Question: I'm working on a log in server & my 'JTextFields' aren't transparent when I set Opaque to 'false'.
My code:
'''
//username
JTextField jUsername = new JTextField(10);
jUsername.setBounds(520, 284, 190, 25);
jUsername.setOpaque(false);
jUsername.setBorder(null);
getContentPane().add(jUsername);
//password
JTextField jPassword = new JTextField(15);
jPassword.setBounds(520, 374, 190, 25);
jPassword.setOpaque(false);
jPassword.setBorder(null);
//jPassword.setBackground(new Color(Color.TRANSLUCENT));
getContentPane().add(jPassword);
'''
An Image what is still happening:

Anyone ever seen this before or know how to fix it? I've looked around but no one had the same problem as I do, & the fixes for theirs didn't work for mine. ( I Know I'm not using 'JPasswordField' for password, that's temporary )
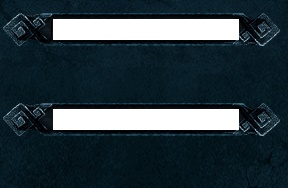
Answer: Basically, the UI delegate of the text field paints not only the text but also the field area (within the border) regardless of the opaque setting.
What you can do, is set the background color to a transparent value, something like 'new Color(0, 0, 0, 0)' for example, which is fully transparent.
For example...
'''
JTextField jUsername = new JTextField(10);
jUsername.setBounds(520, 284, 190, 25);
jUsername.setBackground(new Color(0, 0, 0, 0));
jUsername.setOpaque(false);
jUsername.setBorder(null);
getContentPane().add(jUsername);
//password
JTextField jPassword = new JTextField(15);
jPassword.setBounds(520, 374, 190, 25);
jPassword.setBackground(new Color(0, 0, 0, 0));
jPassword.setOpaque(false);
jPassword.setBorder(null);
//jPassword.setBackground(new Color(Color.TRANSLUCENT));
getContentPane().add(jPassword);
'''
You can affect the transparency of a color by changing the last parameter, for example 'new Color(255, 255, 255, 128)' would white, 50% transparent...
You may also wish to change the caret color, take a look at <URL> for more details